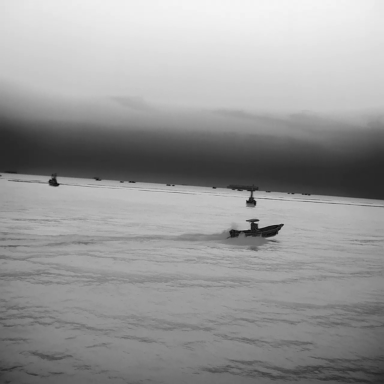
There is a canoe in the infrared image.